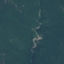
Land use / land cover: Forest